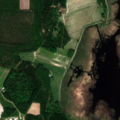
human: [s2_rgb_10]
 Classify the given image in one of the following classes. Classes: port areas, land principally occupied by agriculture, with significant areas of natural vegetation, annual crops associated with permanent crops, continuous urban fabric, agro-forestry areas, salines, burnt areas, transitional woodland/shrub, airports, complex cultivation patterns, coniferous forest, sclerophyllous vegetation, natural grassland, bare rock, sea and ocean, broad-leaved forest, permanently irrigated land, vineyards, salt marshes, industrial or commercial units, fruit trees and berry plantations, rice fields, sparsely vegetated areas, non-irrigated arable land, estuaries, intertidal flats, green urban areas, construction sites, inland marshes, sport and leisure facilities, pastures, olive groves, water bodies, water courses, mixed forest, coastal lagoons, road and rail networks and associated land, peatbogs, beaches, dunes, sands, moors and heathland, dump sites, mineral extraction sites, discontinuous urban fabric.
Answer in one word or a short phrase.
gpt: non-irrigated arable land, coniferous forest, mixed forest, inland marshes, water bodies